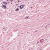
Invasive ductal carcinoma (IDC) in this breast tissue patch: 0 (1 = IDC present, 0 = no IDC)